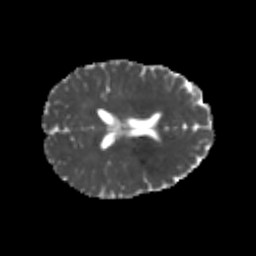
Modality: MD
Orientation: axial
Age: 24
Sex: female
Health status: healthy
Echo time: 0.074 s